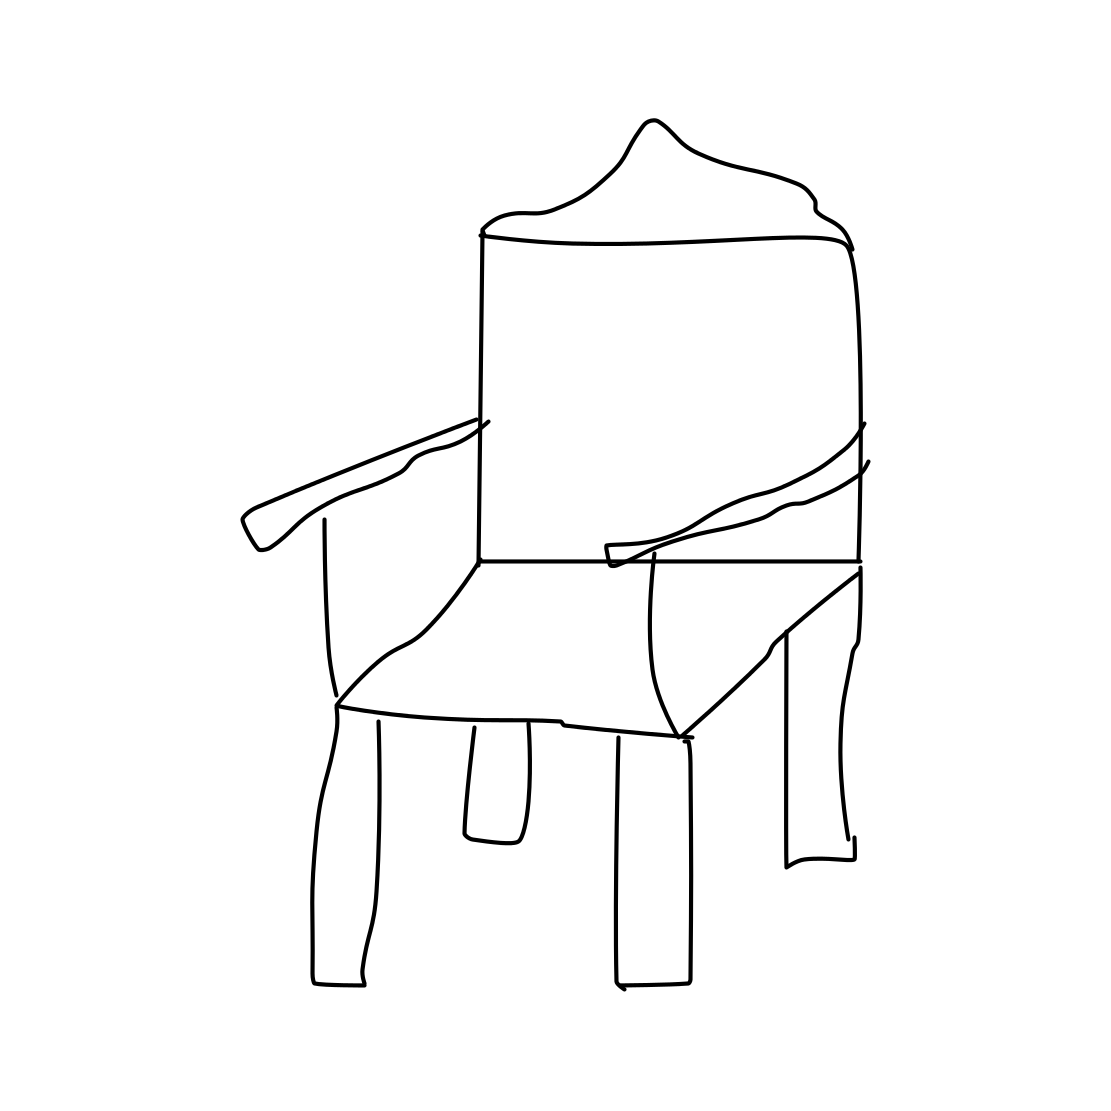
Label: chair